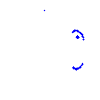
Particle: proton